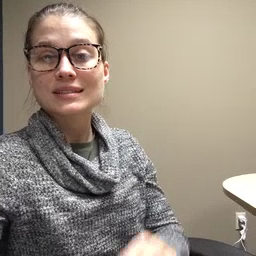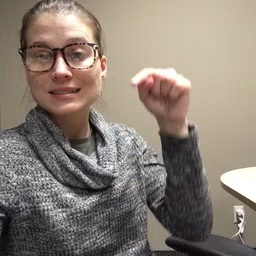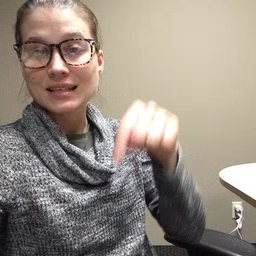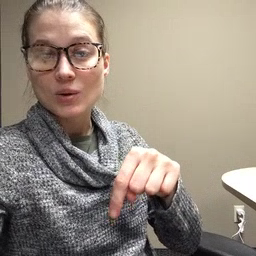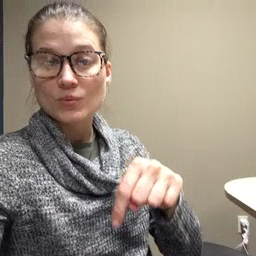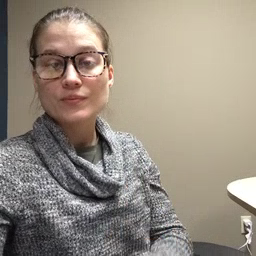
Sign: down